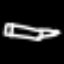
Label: pencil